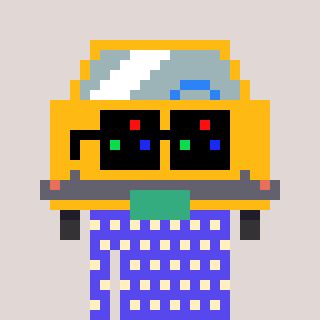
a pixel art character with square black sunglasses, a taxi-shaped head and a computerblue-colored body on a warm background